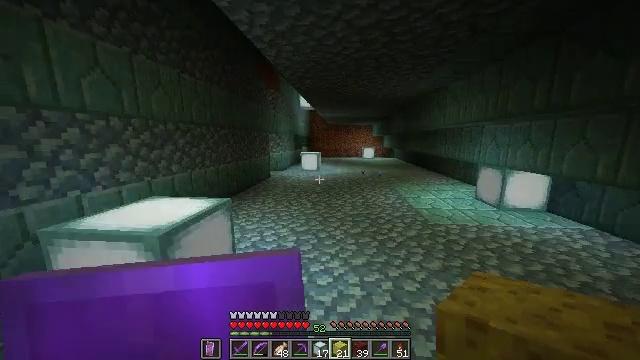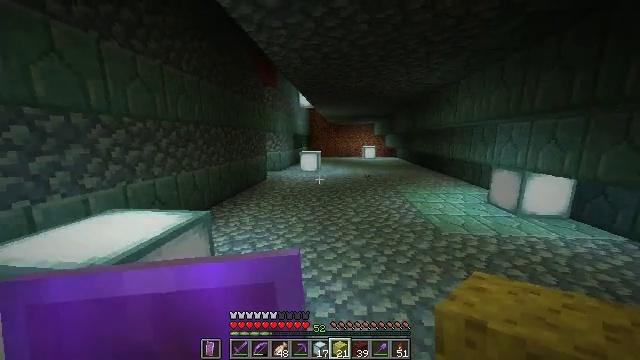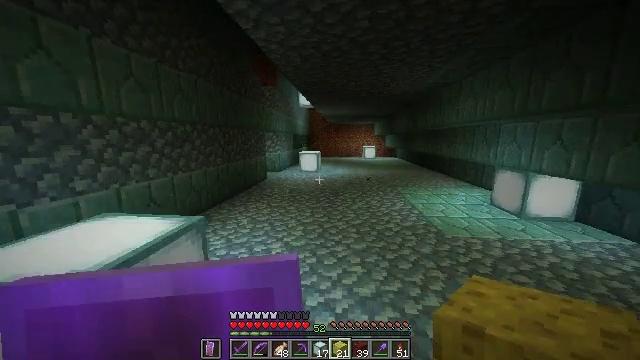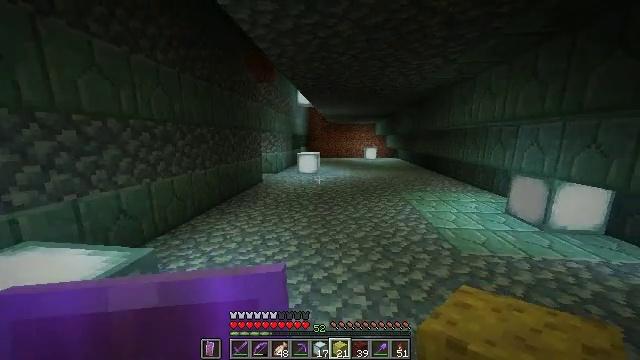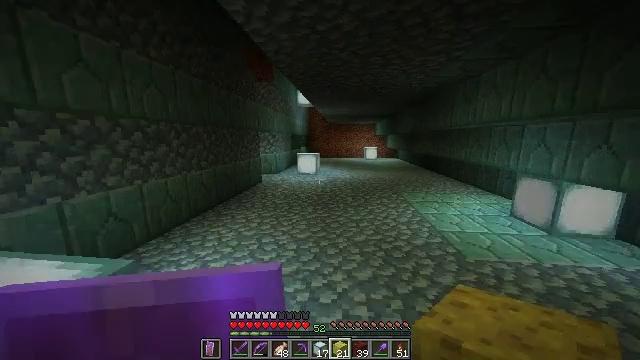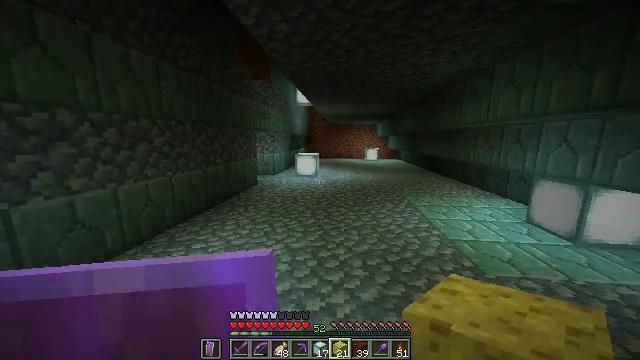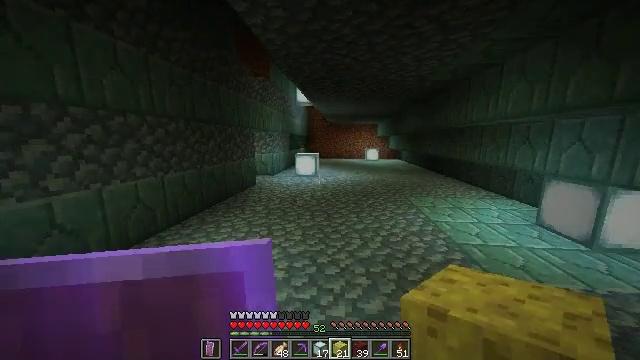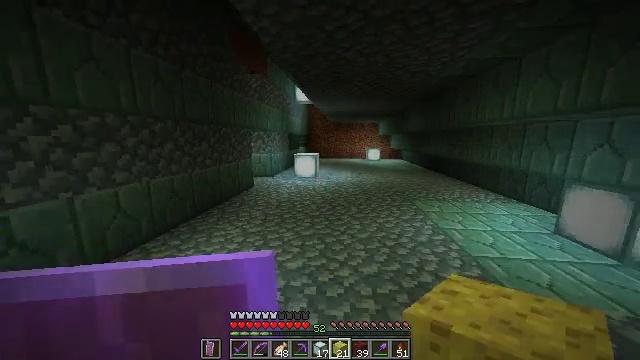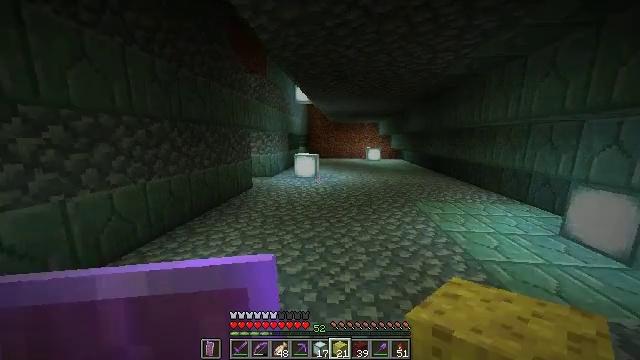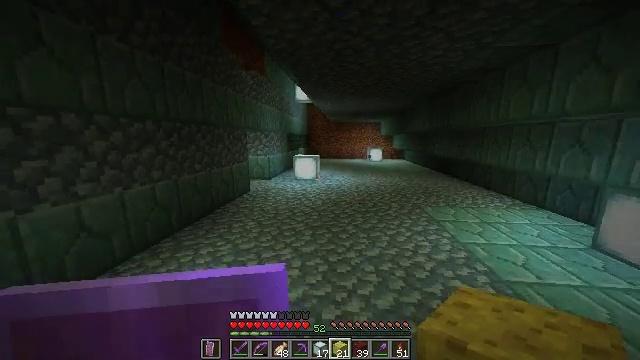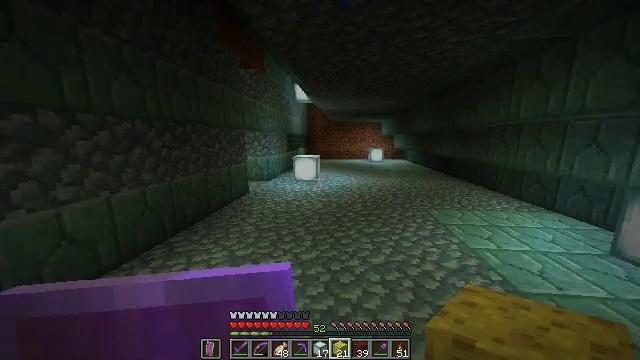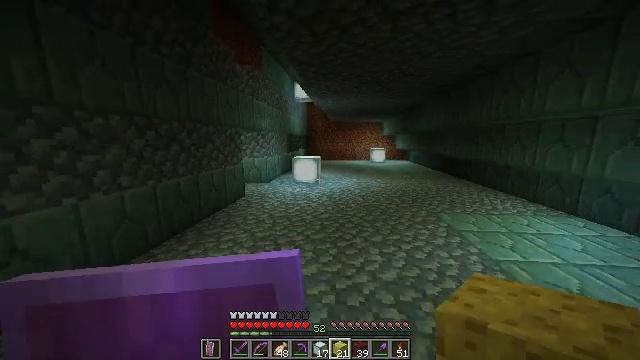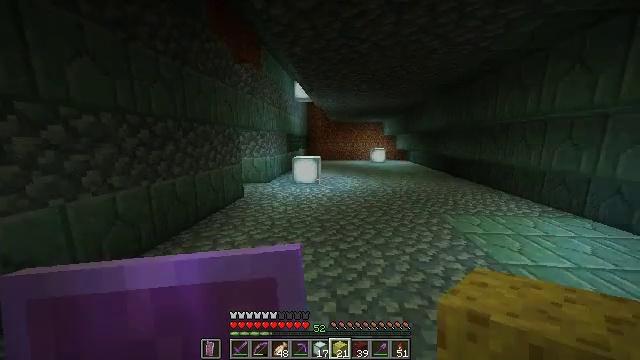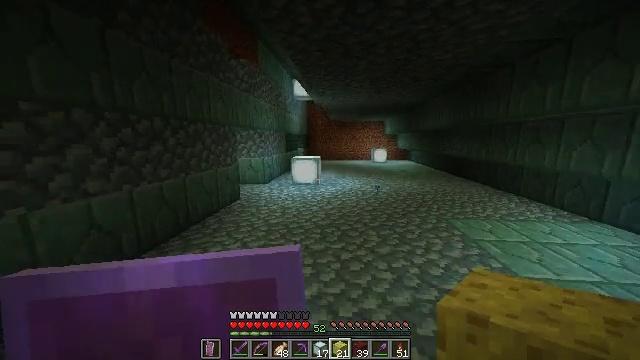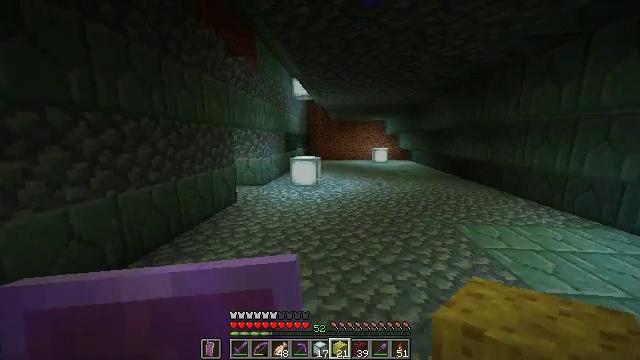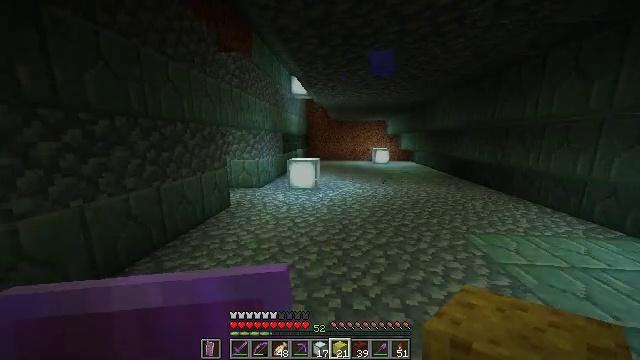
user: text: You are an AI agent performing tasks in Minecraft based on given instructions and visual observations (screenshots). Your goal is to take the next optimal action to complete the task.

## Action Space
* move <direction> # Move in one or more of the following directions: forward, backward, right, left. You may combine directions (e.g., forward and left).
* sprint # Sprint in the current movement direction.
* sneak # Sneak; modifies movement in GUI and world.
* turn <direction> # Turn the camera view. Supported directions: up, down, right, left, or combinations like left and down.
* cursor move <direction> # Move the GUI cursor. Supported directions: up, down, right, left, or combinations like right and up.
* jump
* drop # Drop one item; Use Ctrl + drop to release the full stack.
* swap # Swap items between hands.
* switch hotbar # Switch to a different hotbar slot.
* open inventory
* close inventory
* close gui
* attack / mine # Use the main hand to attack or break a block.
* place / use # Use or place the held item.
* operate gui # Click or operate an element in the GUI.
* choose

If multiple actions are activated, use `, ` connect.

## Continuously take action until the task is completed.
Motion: motion action
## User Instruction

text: Combine prismarine crystals and shards to craft a sea lantern.
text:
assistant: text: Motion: move forward, sprint
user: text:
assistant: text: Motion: move forward, sprint
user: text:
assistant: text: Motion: move forward, sprint
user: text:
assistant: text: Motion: move forward, sprint
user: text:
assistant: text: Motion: move forward, sprint
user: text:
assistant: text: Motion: move forward, sprint
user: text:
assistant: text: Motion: move forward, sprint
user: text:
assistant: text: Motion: move forward, sprint
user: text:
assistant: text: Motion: move forward, sprint
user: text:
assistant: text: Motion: move forward, sprint
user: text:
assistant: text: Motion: move forward, sprint
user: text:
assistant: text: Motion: move forward, sprint
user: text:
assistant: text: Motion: move forward, sprint
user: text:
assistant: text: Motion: move forward, sprint
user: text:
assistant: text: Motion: move forward, sprint
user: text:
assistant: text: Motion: move forward, sprint, turn left
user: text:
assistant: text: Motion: move forward, sprint, turn left
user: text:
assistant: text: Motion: move forward, sprint
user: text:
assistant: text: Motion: move forward, sprint
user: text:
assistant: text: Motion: move forward, sprint
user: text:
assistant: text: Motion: move forward, sprint
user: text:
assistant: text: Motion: move forward, sprint
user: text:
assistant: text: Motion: move forward, sprint, turn left
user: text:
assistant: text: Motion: move forward, sprint, turn left
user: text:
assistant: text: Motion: move forward, sprint, turn left
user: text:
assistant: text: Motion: move forward, sprint
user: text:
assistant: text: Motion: move forward, sprint
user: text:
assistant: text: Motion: move forward, sprint
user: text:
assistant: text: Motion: move forward, sprint
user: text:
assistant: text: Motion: move forward, sprint, turn left